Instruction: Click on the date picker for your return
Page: home
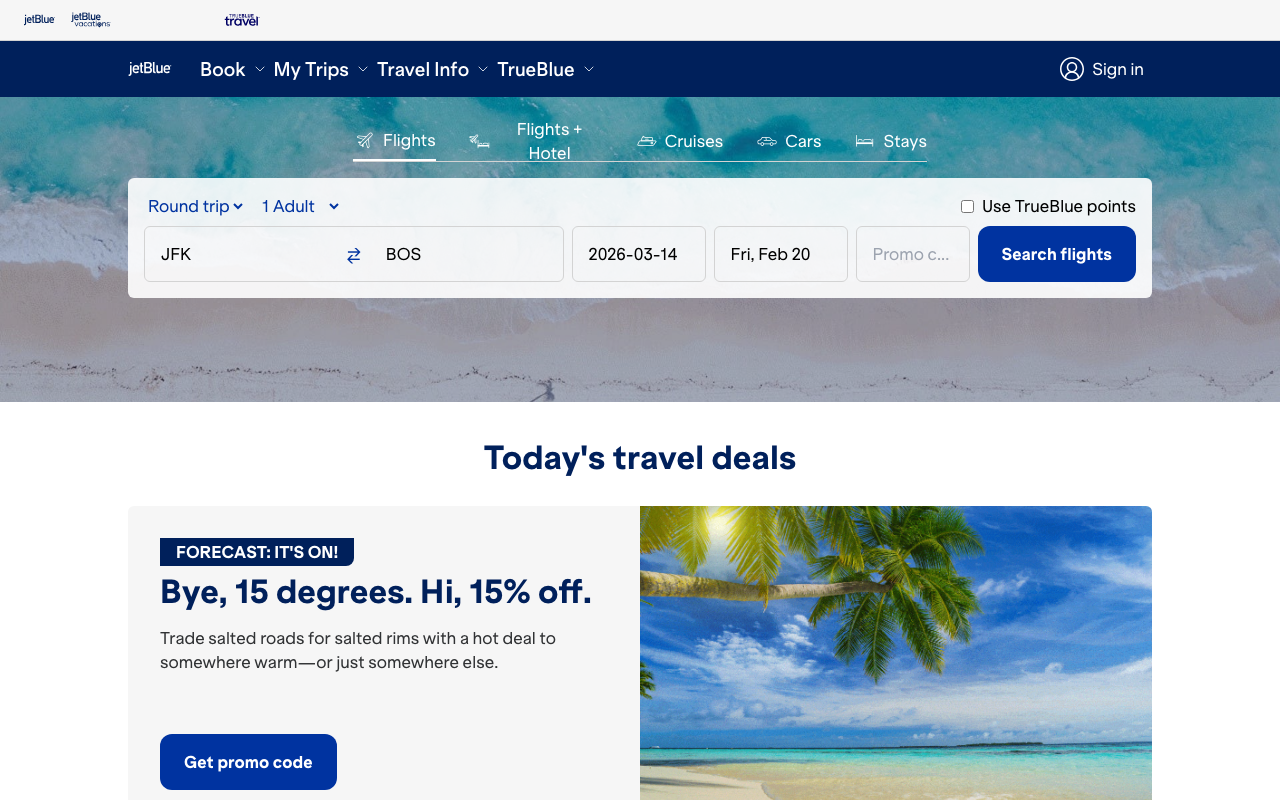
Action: click